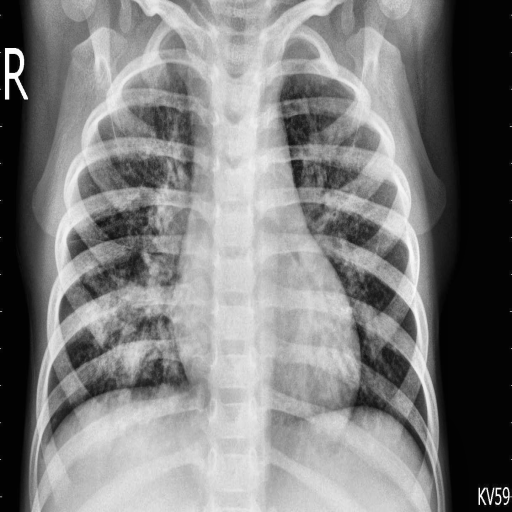
Finding: PNEUMONIA